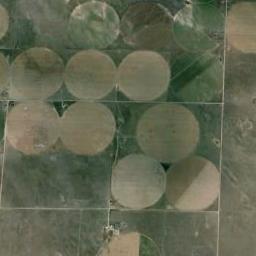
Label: circular_farmland